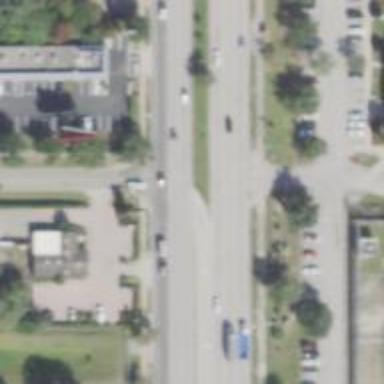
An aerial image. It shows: Trunk link highway with asphalt surface.